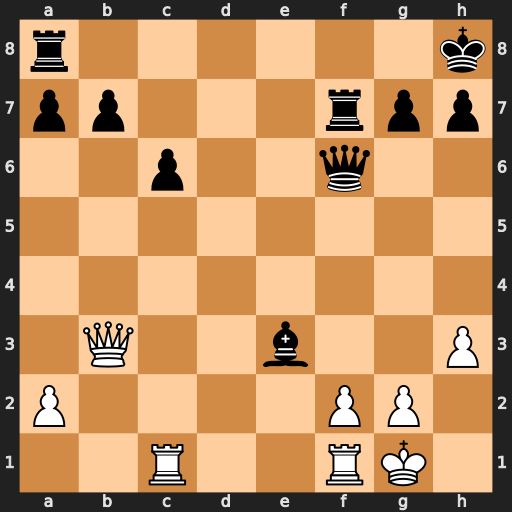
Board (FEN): r6k/pp3rpp/2p2q2/8/8/1Q2b2P/P4PP1/2R2RK1
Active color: w
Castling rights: -
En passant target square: -
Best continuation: fxe3 Qxf1+ Rxf1